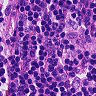
Metastatic tissue present: no